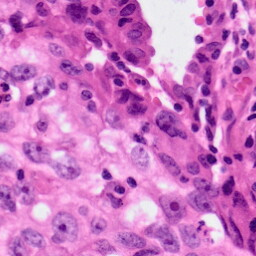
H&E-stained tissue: Lung